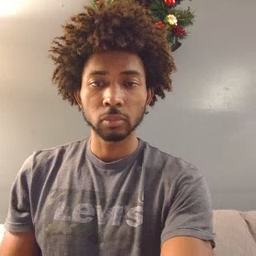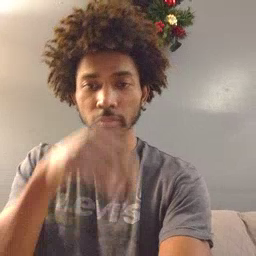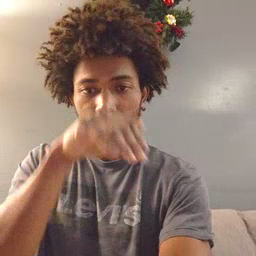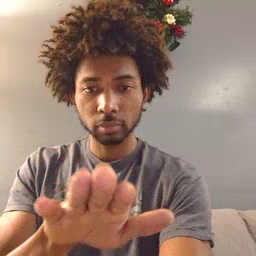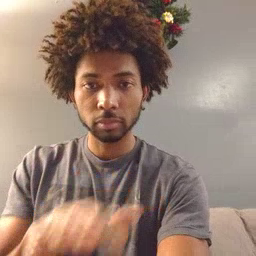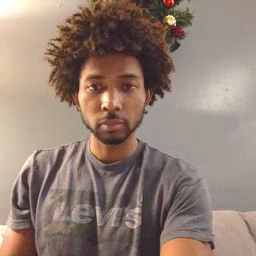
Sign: elephant